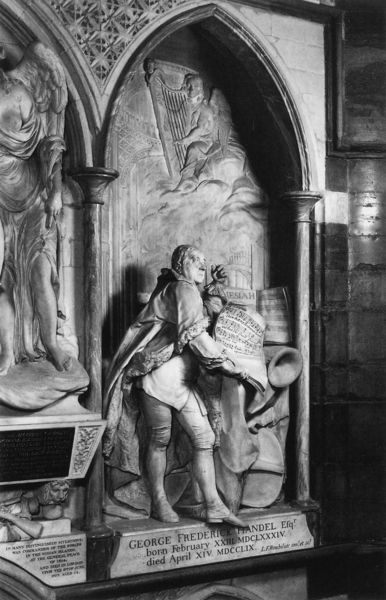
Titel: Händel-Denkmal
Künstler: Louis-Francois Roubiliac
Institution: London, Westminster Abbey
Schlagwörter: flügel, säule, säulen, barock, stein, bildnis, portrait, porträt, kirche, figur, musik, gotik, kontrast, delphin, engel, skulptur, statue, schrift, bogen, noten, friedrich, inschrift, text, stiefel, spitzbogen, grab, löwe, harfe, georg, grabmal, epitaph, plstik, händel, spitzogen